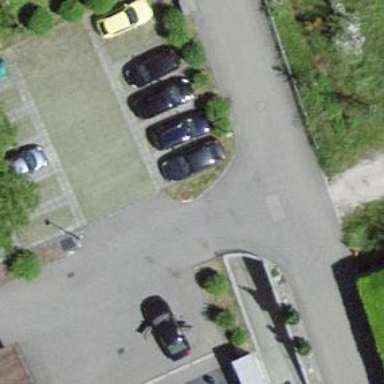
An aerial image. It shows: Road serving as parking aisle.